Field crop: maize
Growth stage: 2
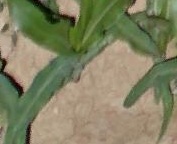
Species: maize